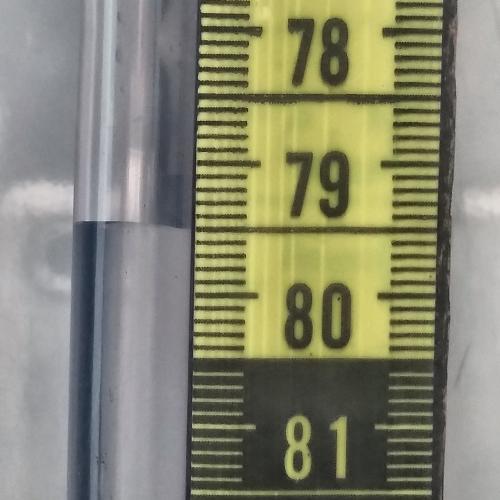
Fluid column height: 79.5 cm